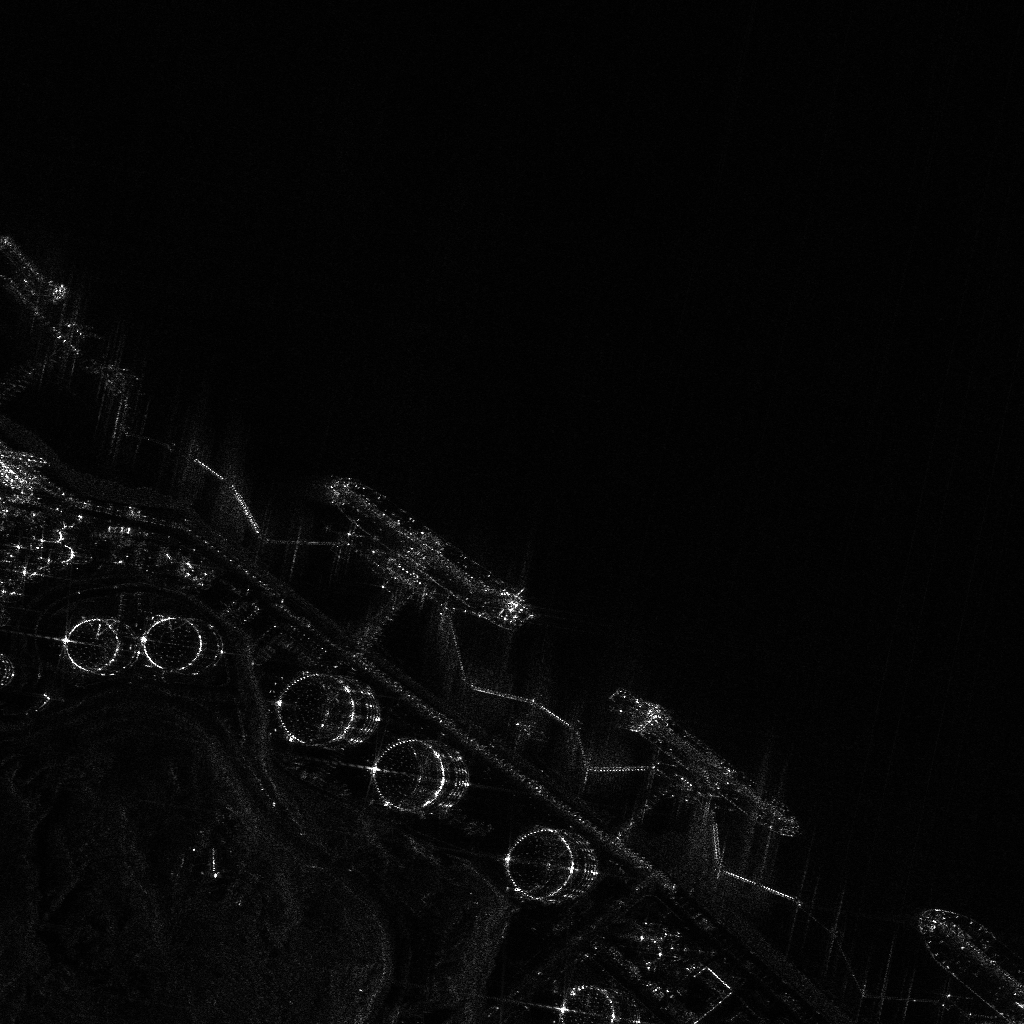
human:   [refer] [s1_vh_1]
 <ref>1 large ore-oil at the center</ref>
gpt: <box>[[28, 50, 54, 57, 33]]</box>

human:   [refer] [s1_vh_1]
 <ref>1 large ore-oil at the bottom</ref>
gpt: <box>[[56, 70, 80, 76, 32]]</box>

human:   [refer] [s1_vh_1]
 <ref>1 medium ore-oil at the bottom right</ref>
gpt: <box>[[87, 89, 99, 95, 32]]</box>